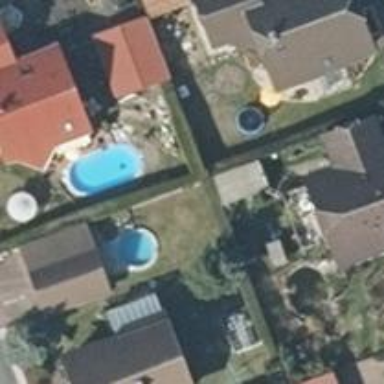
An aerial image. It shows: Swimming pool located in leisure land.